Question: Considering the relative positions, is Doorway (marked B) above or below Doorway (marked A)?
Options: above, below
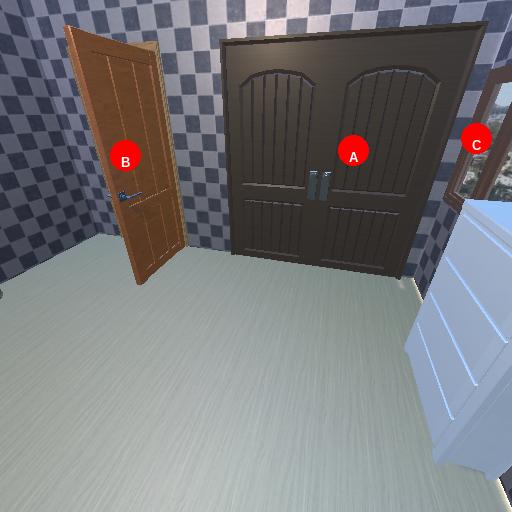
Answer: above